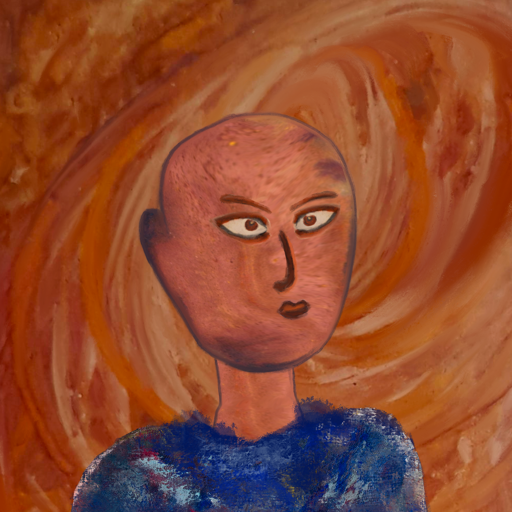
Background: Pious_Lady, Head And Neck Side: Mother_And_Son_Mother, Face Side: Roy_Bahadur, Bust: Irani, Hair Side: Blank, Head Accessory: Blank, Second Necklace: Blank, Necklace: Blank, Baby: Blank